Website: walmart
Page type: orders-overview
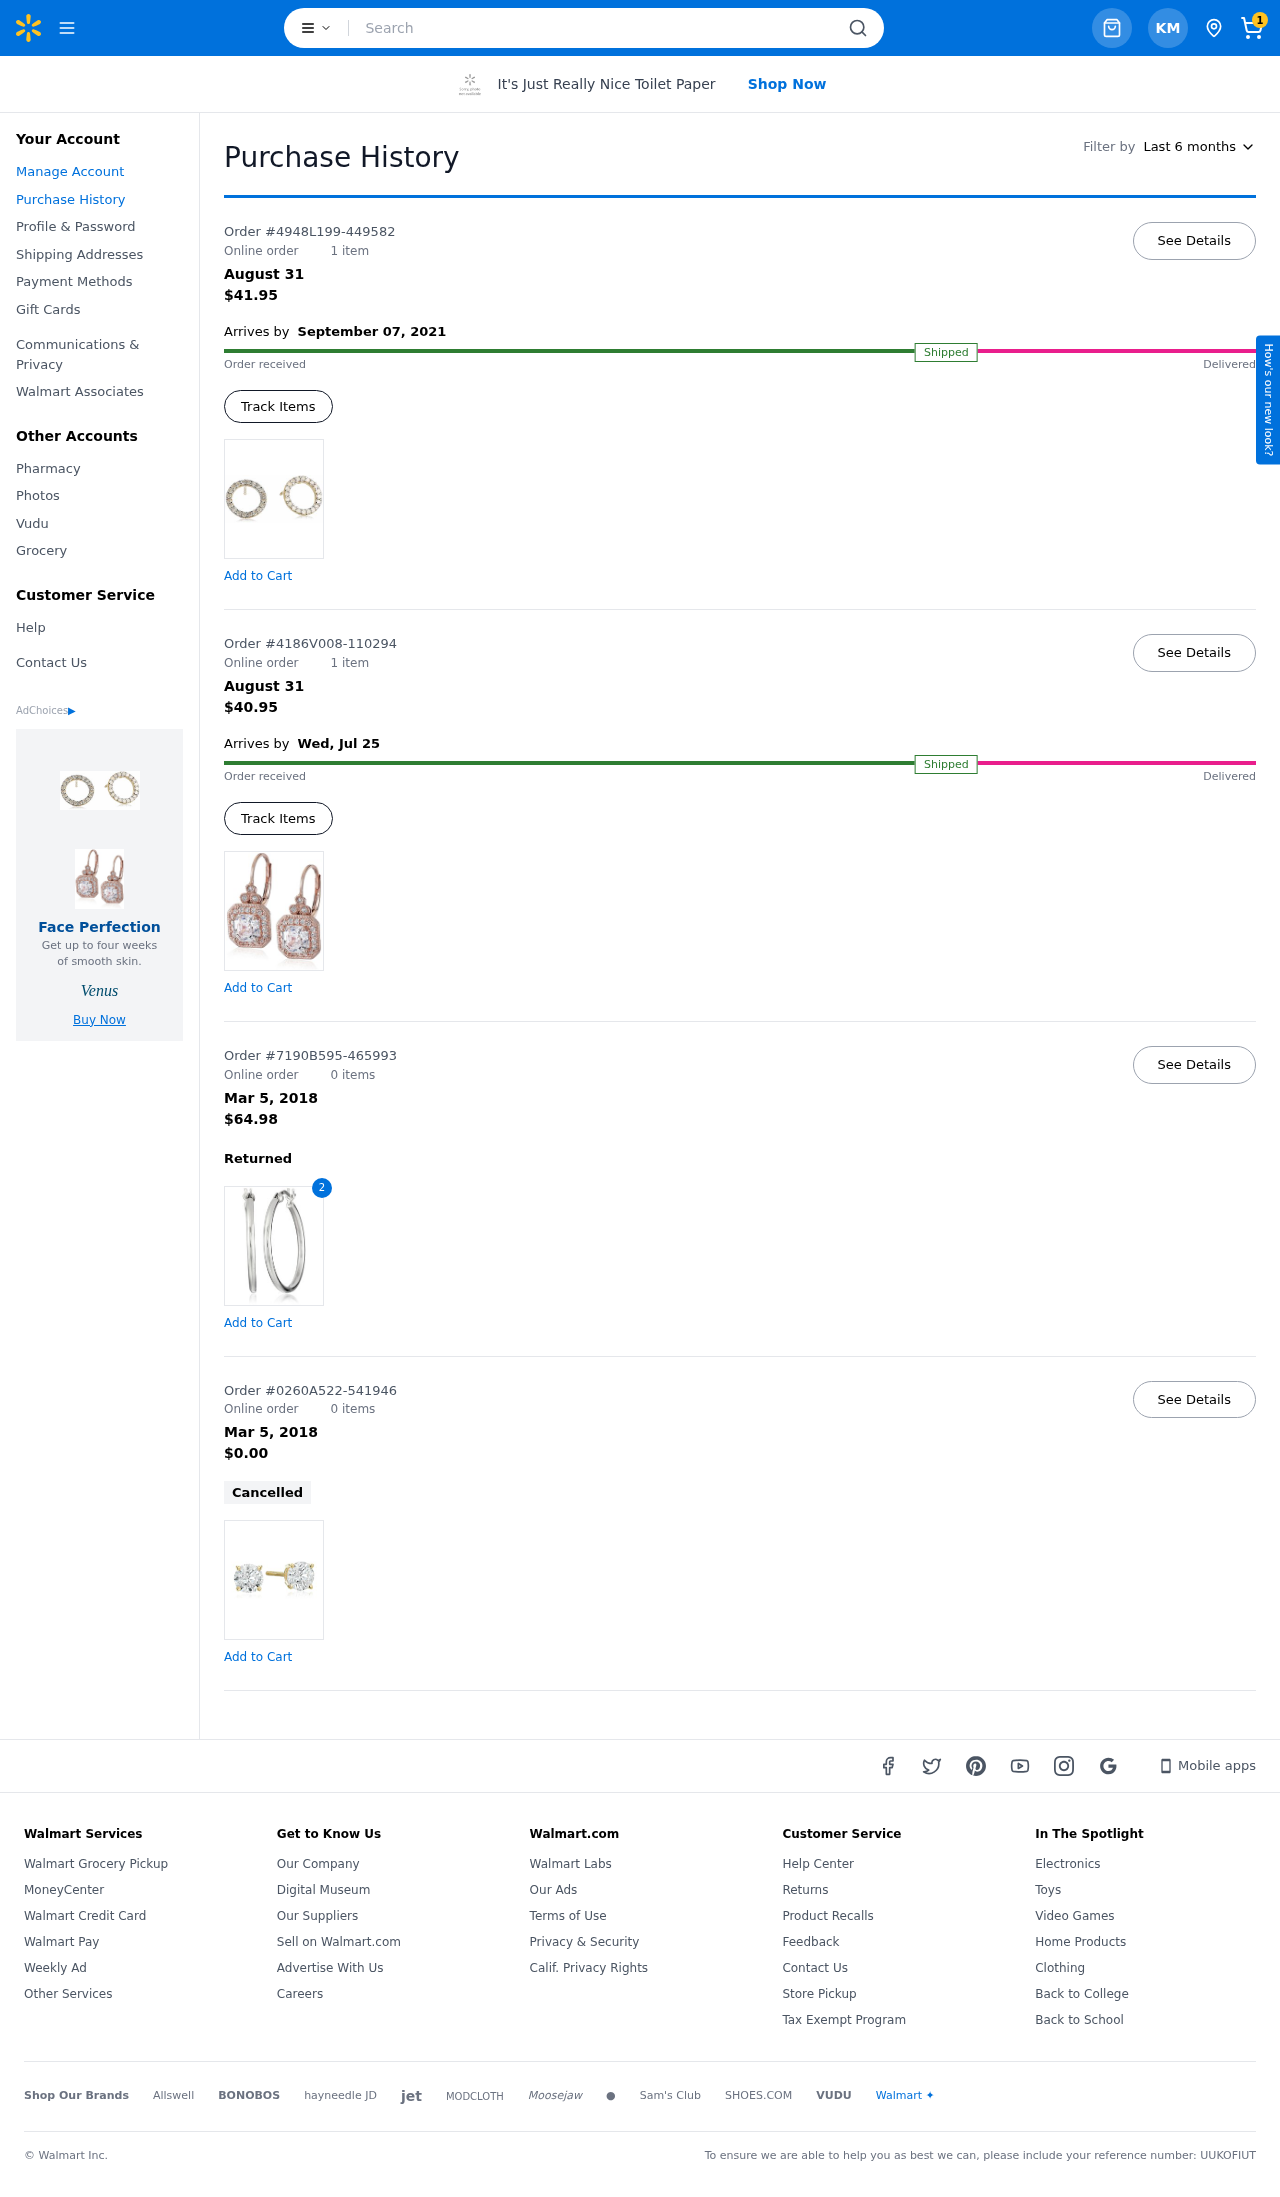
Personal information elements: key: PII_INITIALS
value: KM
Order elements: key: ORDER_NUM_ITEMS
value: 1
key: ORDER1_ID
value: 4948L199-449582
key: ORDER1_NUM_ITEMS
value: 1 item
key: ORDER1_DATE
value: August 31
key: ORDER1_TOTAL
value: $41.95
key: ORDER1_DELIVERY_DATE
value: September 07, 2021
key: ORDER2_ID
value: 4186V008-110294
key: ORDER2_NUM_ITEMS
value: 1 item
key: ORDER2_DATE
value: August 31
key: ORDER2_TOTAL
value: $40.95
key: ORDER2_DELIVERY_DATE
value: Wed, Jul 25
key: ORDER3_ID
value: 7190B595-465993
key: ORDER3_NUM_ITEMS
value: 0 items
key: ORDER3_DATE
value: Mar 5, 2018
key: ORDER3_TOTAL
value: $64.98
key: ORDER3_ITEM_QTY
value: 2
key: ORDER4_ID
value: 0260A522-541946
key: ORDER4_NUM_ITEMS
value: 0 items
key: ORDER4_DATE
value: Mar 5, 2018
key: ORDER4_TOTAL
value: $0.00
Search elements: key: HEADER_SEARCH
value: Search